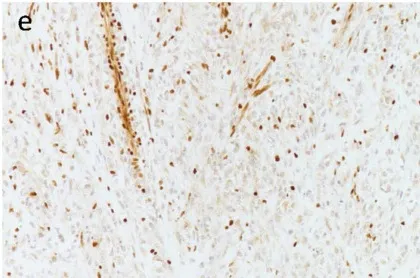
Immunohistochemical staining showed the complete absence of SMARCB1/INI-1 (e), with retained expression in normal endothelial cells.
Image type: pathology (immunostaining)